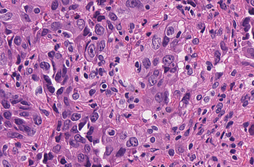
Tumor epithelial tissue: yes
Tumor-associated stroma tissue: yes
Normal tissue: no